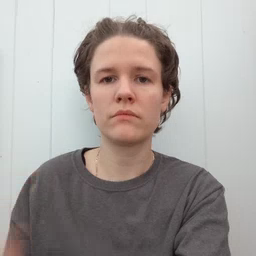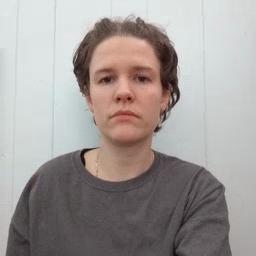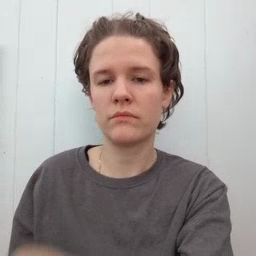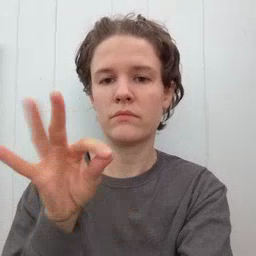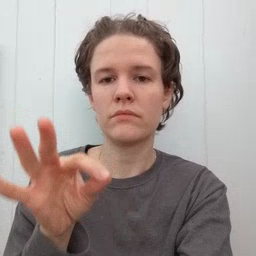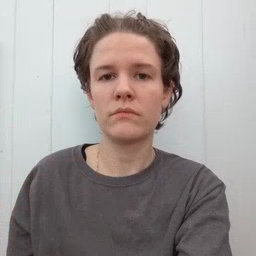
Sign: find